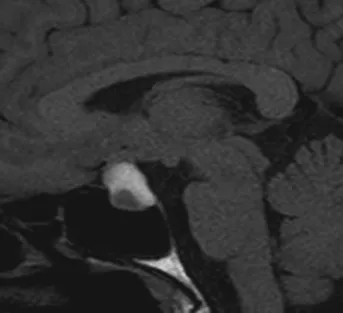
(A and B) Preoperative nonenhanced MRI: an extensive intrasellar lesion expanding into suprasellar region was found, with signs of bleeding, compression and optic chiasm displacement.
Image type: radiology (mri)